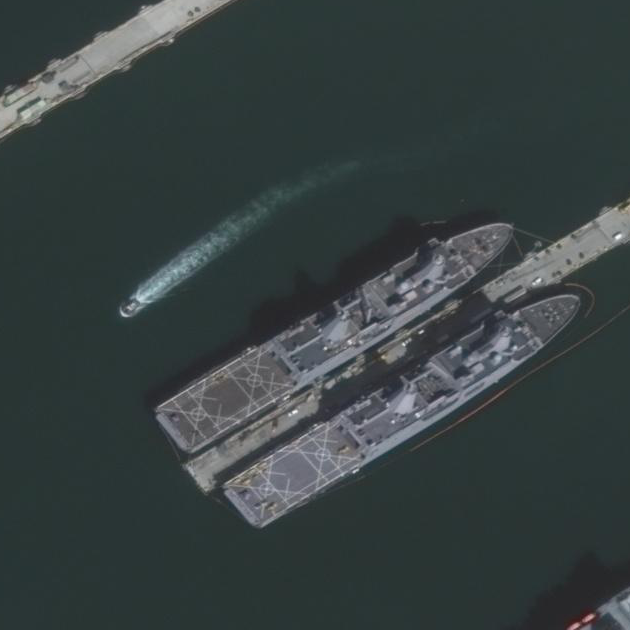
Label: combat